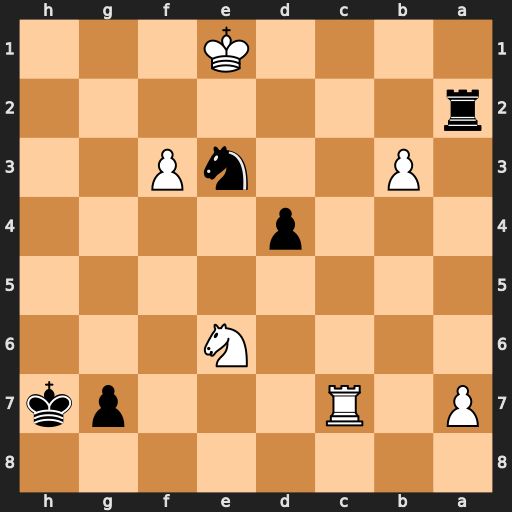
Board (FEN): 8/P1R3pk/4N3/8/3p4/1P2nP2/r7/4K3
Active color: b
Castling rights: -
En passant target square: -
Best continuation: d3 Rxg7+ Kh6